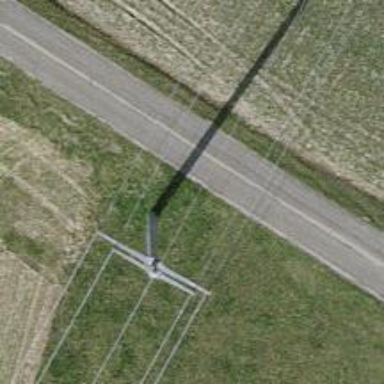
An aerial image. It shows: Concrete power pole.